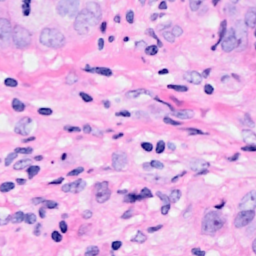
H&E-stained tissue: Breast